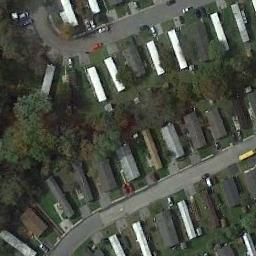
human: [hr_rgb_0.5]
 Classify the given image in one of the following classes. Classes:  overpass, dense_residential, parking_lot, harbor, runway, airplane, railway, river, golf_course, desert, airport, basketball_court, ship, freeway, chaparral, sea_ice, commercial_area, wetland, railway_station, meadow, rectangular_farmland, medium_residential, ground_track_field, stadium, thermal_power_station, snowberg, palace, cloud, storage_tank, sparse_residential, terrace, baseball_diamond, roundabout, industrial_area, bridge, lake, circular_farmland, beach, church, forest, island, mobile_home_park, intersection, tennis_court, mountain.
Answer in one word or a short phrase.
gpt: mobile_home_park